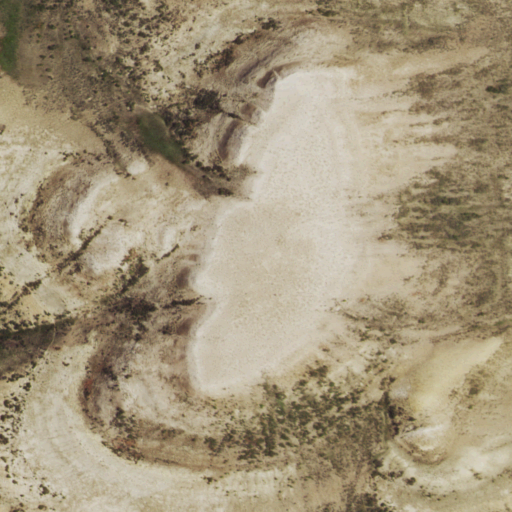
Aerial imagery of mountain in Wyoming named East Flat Top containing shrub and grassland